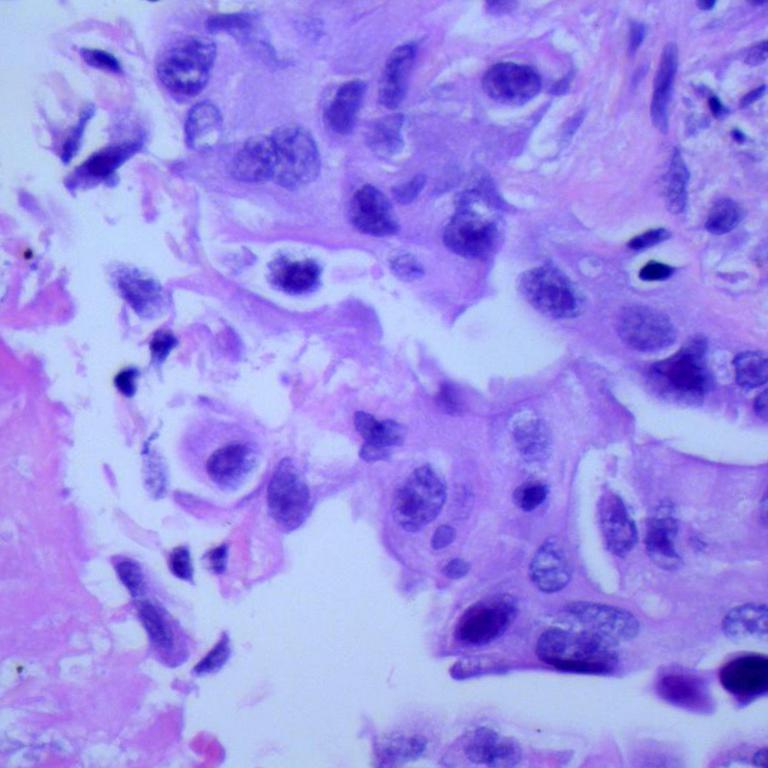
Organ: lung
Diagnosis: adenocarcinomas